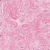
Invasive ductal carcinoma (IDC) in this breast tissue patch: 0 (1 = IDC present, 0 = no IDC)